Question: Hey i am doing the road sign detection project from last two weeks and i am getting the major problem for detecting the ellipse from the image.Can anyone tell me how can i handle this problem!!!You can see the result and code.Thanks

'''
vector<vector<Point> > contours;
vector<Vec4i> hierarchy;
findContours(GreyImage, contours, hierarchy, CV_RETR_TREE, CV_CHAIN_APPROX_SIMPLE, Point(0, 0));
for (size_t i = 0; i < contours.size(); i++)
{
Mat pointsf;
Mat(contours[i]).convertTo(pointsf, CV_32F);
RotatedRect box = fitEllipse(pointsf);
ellipse(OrignalImg, box, Scalar(0, 0, 255), 1, 8);
}
'''
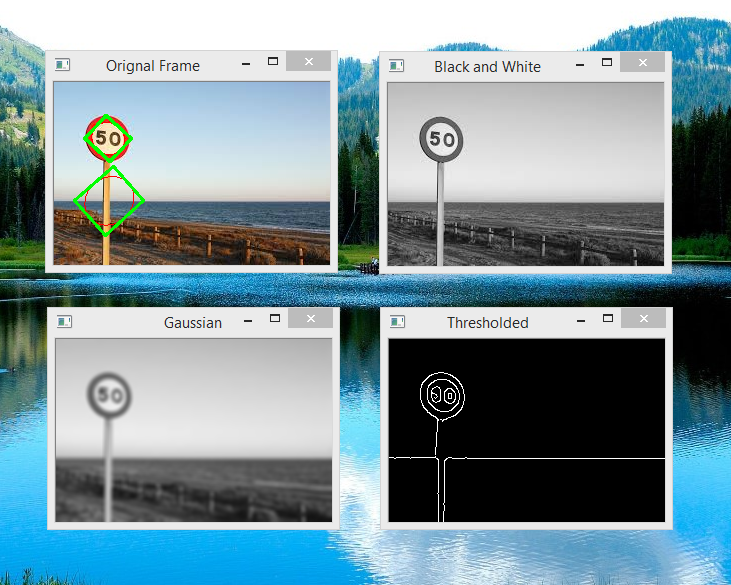
Answer: From OpenCV Documentation: <URL>
> The function calculates the ellipse that fits (in a least-squares sense) a set of 2D points best of all.
As long as you pass a contour it will fit an ellipse to it. What does this mean? Well consider a list of points. If I passed the points that represented a rectangle (the corners), then the likely output would be the ellipse drawn.

The above rectangle would actually find an ellipse to have 'no error' since it fits using the corners of the rectangle. In other circumstances, it will attempt to find an ellipse that fits reducing error (such as in the image with the polygon). That's okay, as long as you pass it contours that were close to ellipses in the image.
Contours (returned by findContours) are defined as lines that separate regions. These regions can be squares, triangles or pretty much any shape. You pass these contours to your fitEllipse function; that is, you an ellipses that pass through these contours, whether or not these contours actually represented ellipses.
As @Micka said, you need to check whether a given contour is in fact an ellipse before attempting to make (fit) an ellipse. Examples can be found in StackOverflow using a variety of methods such as HoughCircles, MatchShape, HuTransforms and RANSAC:
- <URL>